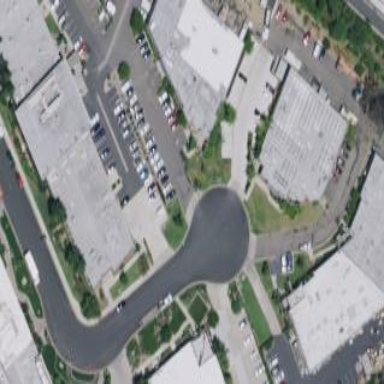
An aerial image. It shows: Company building.